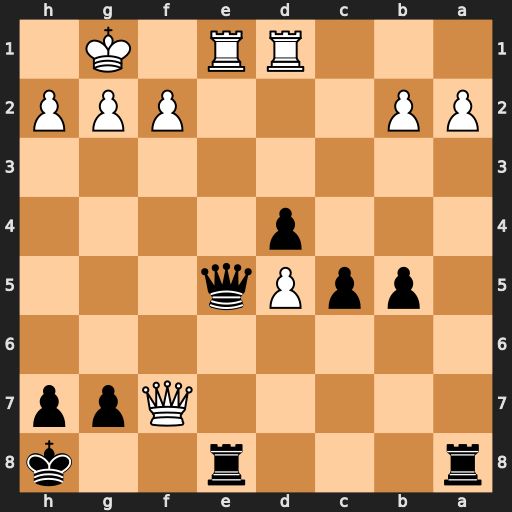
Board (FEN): r3r2k/5Qpp/8/1ppPq3/3p4/8/PP3PPP/3RR1K1
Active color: b
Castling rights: -
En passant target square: -
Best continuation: Qxe1+ Rxe1 Rxe1#